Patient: sex F, age 61
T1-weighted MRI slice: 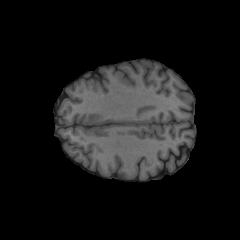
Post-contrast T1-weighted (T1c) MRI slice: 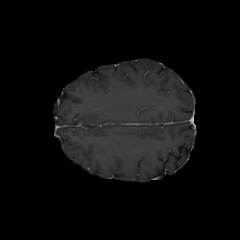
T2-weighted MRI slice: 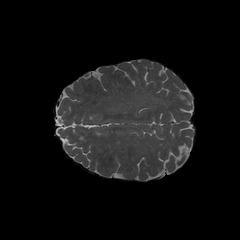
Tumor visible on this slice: no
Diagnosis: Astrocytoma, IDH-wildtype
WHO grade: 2